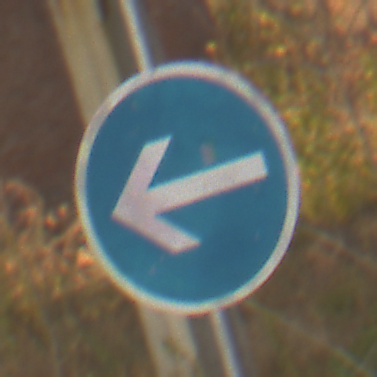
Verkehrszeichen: VorgeschriebeneFahrtrichtungHierLinks
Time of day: SunriseSunset
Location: Roofed (Suburban)
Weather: Clear
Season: NotSpecified
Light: Natural